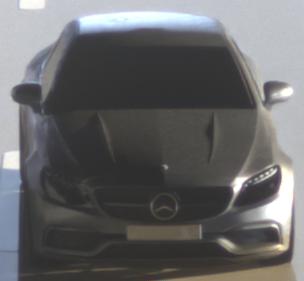
Make: Mercedes-Benz
Model: C 43 AMG
Detailed model: C-Class (205) AMG Limousine
Model produced from: 2016/10
Model produced until: 2018/04
Doors: 4
Color: gray
Road condition: dry road
Daytime: night
Contrast: high contrast